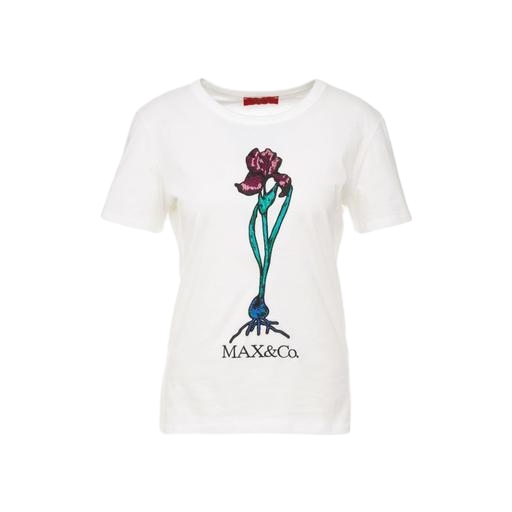
white floral graphic t-shirt only macy, white graphic t-shirt only macy, black iris graphic t-shirt only macy, white background